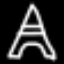
Label: The Eiffel Tower